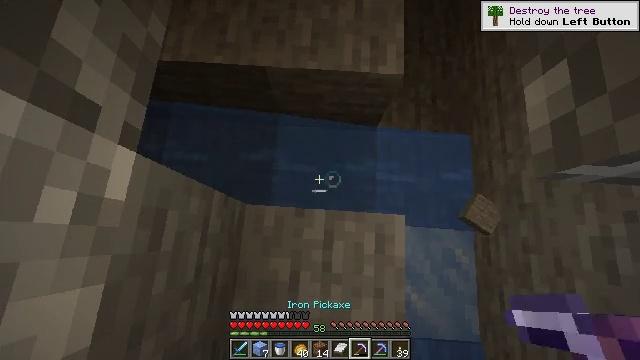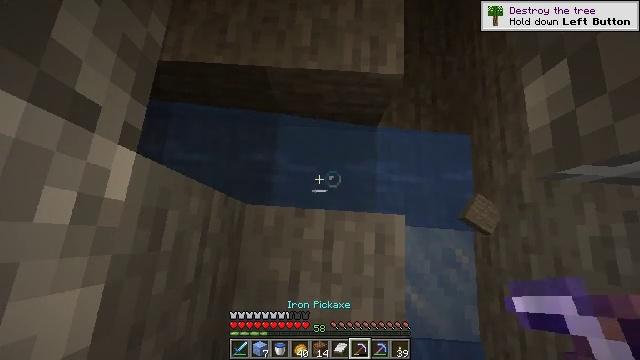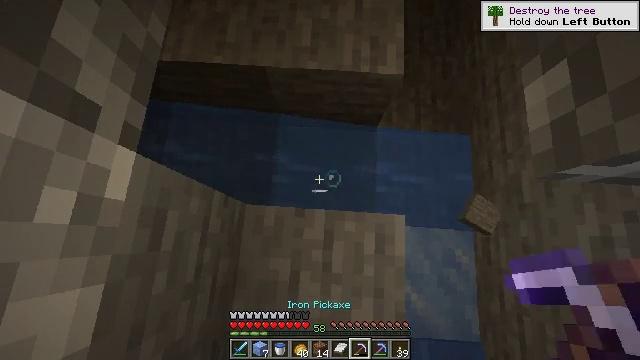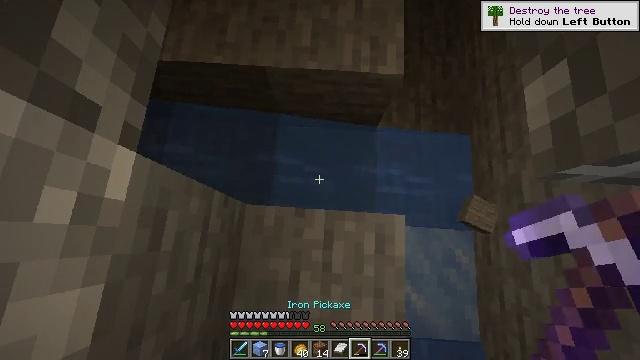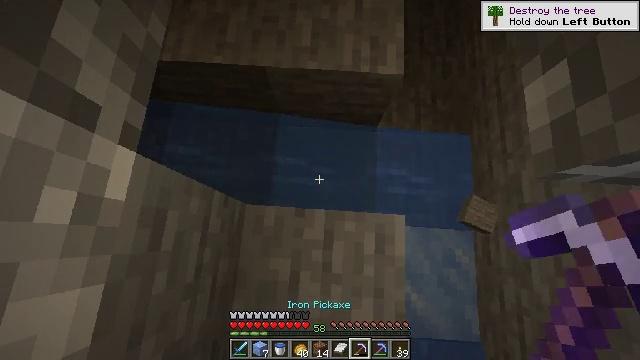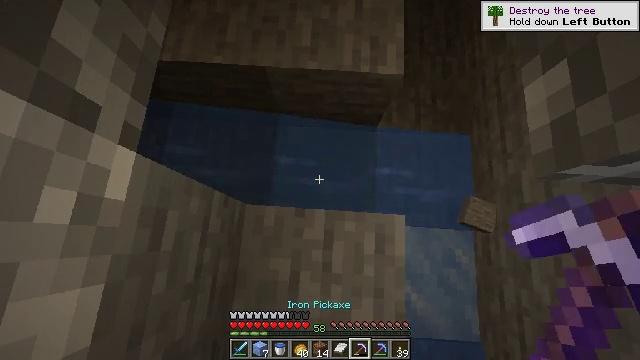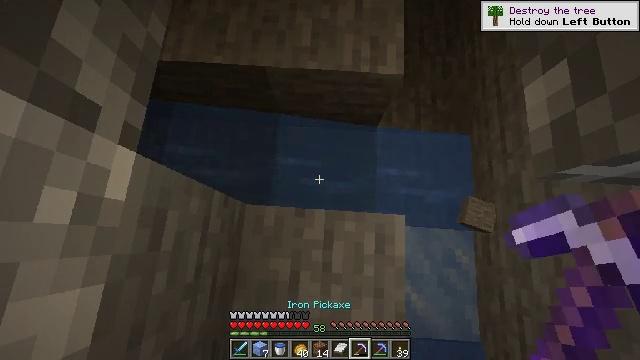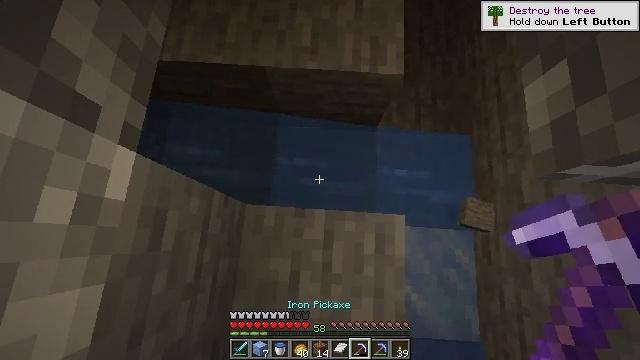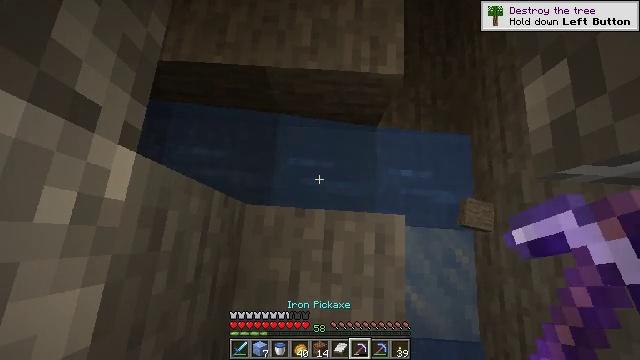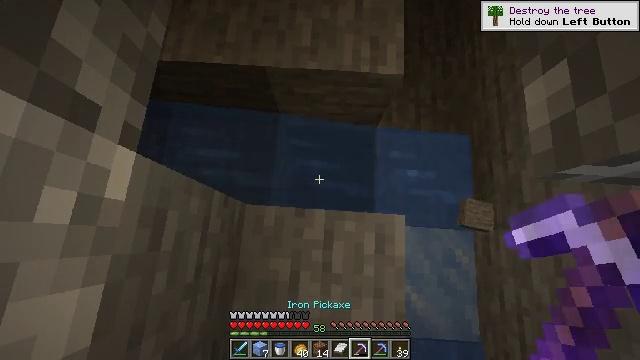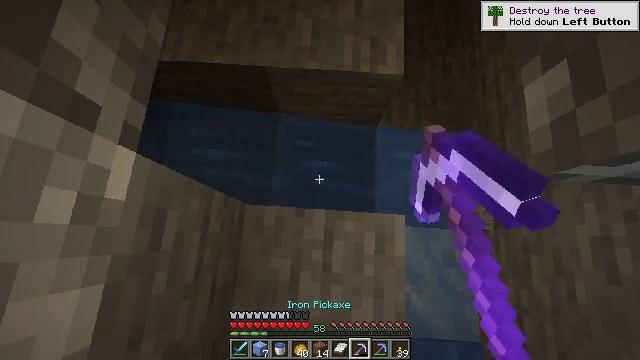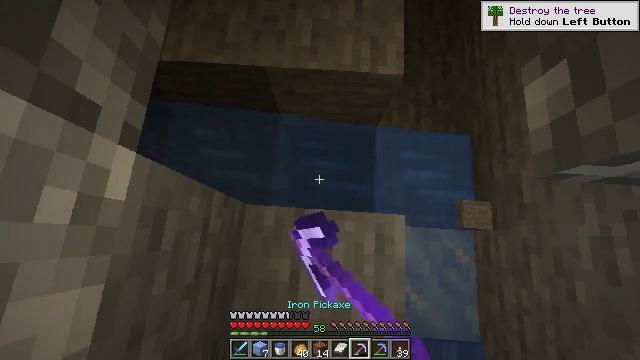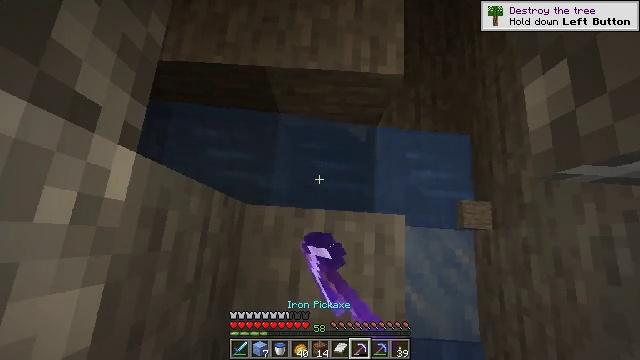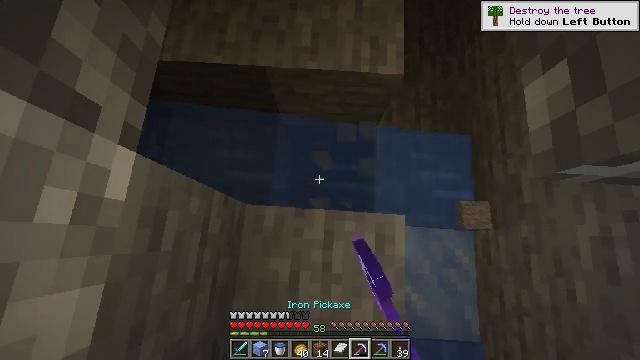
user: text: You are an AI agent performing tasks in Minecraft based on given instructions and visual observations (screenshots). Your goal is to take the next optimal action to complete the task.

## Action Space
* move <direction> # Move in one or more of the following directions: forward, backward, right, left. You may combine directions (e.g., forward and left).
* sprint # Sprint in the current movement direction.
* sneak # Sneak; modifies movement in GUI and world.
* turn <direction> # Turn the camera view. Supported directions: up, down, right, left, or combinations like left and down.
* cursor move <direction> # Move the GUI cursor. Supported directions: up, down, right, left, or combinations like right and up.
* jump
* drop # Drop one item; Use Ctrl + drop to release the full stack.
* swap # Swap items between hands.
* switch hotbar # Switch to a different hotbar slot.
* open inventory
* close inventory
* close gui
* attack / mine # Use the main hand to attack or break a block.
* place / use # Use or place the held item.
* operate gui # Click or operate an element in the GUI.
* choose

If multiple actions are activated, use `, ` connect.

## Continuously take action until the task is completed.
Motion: motion action
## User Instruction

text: Gather ice for building or crafting.
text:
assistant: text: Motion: no_op
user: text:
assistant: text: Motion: no_op
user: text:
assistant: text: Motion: no_op
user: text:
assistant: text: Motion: no_op
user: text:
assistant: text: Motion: no_op
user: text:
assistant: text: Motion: no_op
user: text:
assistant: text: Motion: no_op
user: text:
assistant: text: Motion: no_op
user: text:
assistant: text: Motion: attack / mine
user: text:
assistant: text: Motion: attack / mine
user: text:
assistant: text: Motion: attack / mine
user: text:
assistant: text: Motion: no_op
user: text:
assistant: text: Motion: no_op
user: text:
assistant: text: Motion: no_op